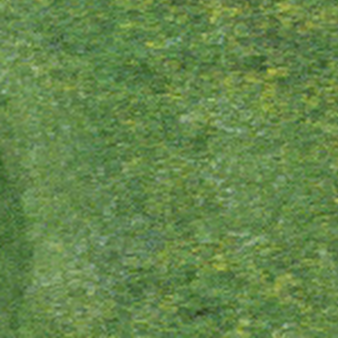
Label: other